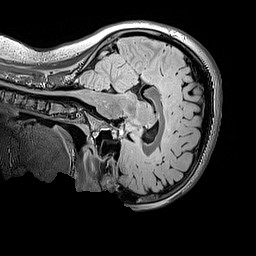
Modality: FLAIR
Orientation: sagittal
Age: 11
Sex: female
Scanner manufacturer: siemens
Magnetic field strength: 3 T
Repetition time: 5 s
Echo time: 0.388 s